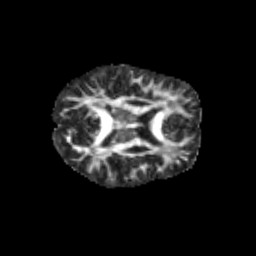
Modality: FA
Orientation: axial
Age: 9
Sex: female
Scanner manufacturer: siemens
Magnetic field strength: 3 T
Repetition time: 3.8 s
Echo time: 0.07 s